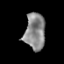
Tissue: prostate
Cell type: T cells
Senescence score: 0.3297
Nuclear area (px): 738
Mean DAPI intensity: 138.492